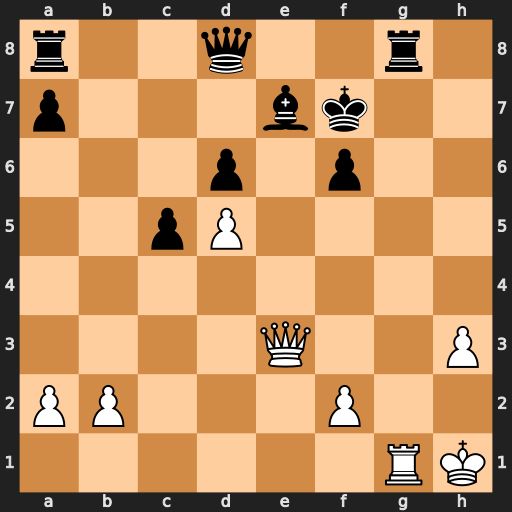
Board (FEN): r2q2r1/p3bk2/3p1p2/2pP4/8/4Q2P/PP3P2/6RK
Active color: w
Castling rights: -
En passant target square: -
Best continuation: Qe6+ Kf8 Qxg8#